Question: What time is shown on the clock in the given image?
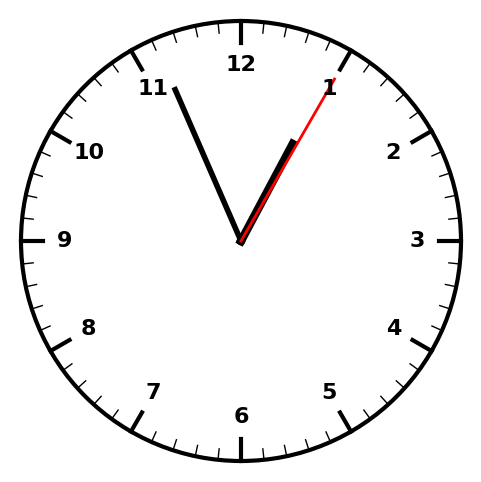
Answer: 12:56:05